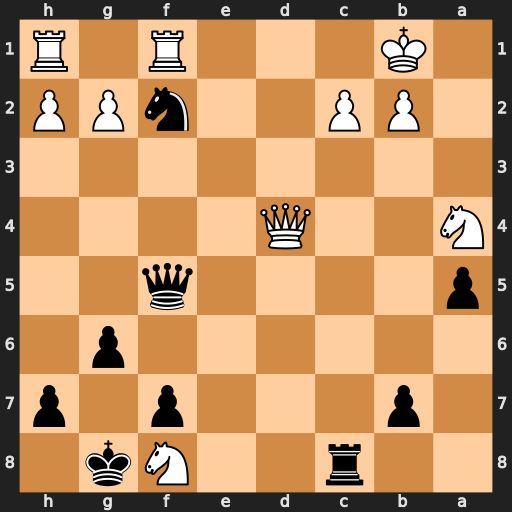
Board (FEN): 2r2Nk1/1p3p1p/6p1/p4q2/N2Q4/8/1PP2nPP/1K3R1R
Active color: b
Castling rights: -
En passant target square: -
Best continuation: Qxc2+ Ka1 Rc4 Qxc4 Qxc4